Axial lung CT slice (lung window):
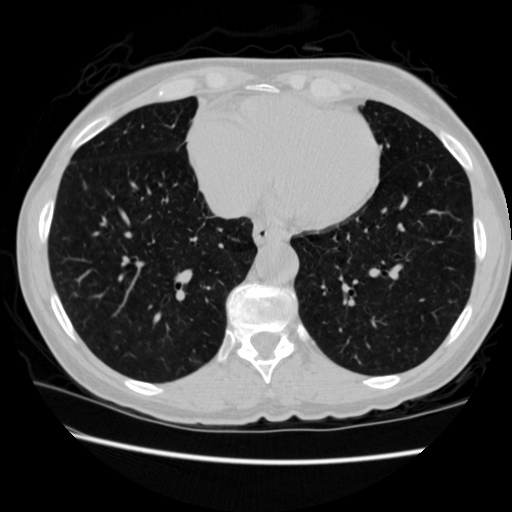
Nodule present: no